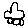
Label: car